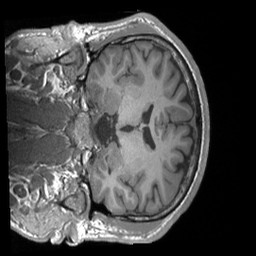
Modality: T1w
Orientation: coronal
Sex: male
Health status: ill
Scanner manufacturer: siemens
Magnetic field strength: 3 T
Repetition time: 1.66 s
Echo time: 0.00254 s